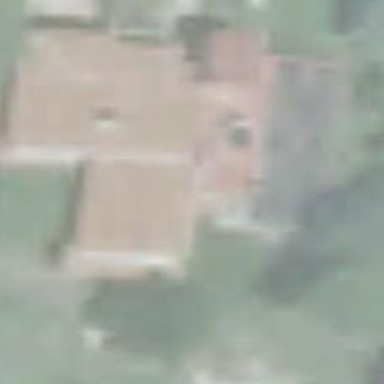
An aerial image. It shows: Part of building.